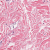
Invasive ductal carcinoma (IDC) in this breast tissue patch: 0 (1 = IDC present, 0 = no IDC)